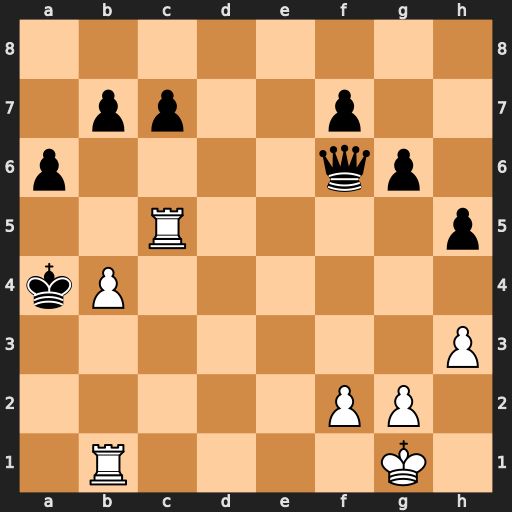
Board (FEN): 8/1pp2p2/p4qp1/2R4p/kP6/7P/5PP1/1R4K1
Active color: w
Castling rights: -
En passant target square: -
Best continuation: Ra5#